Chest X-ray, PA view. Patient: 69 years old, sex M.
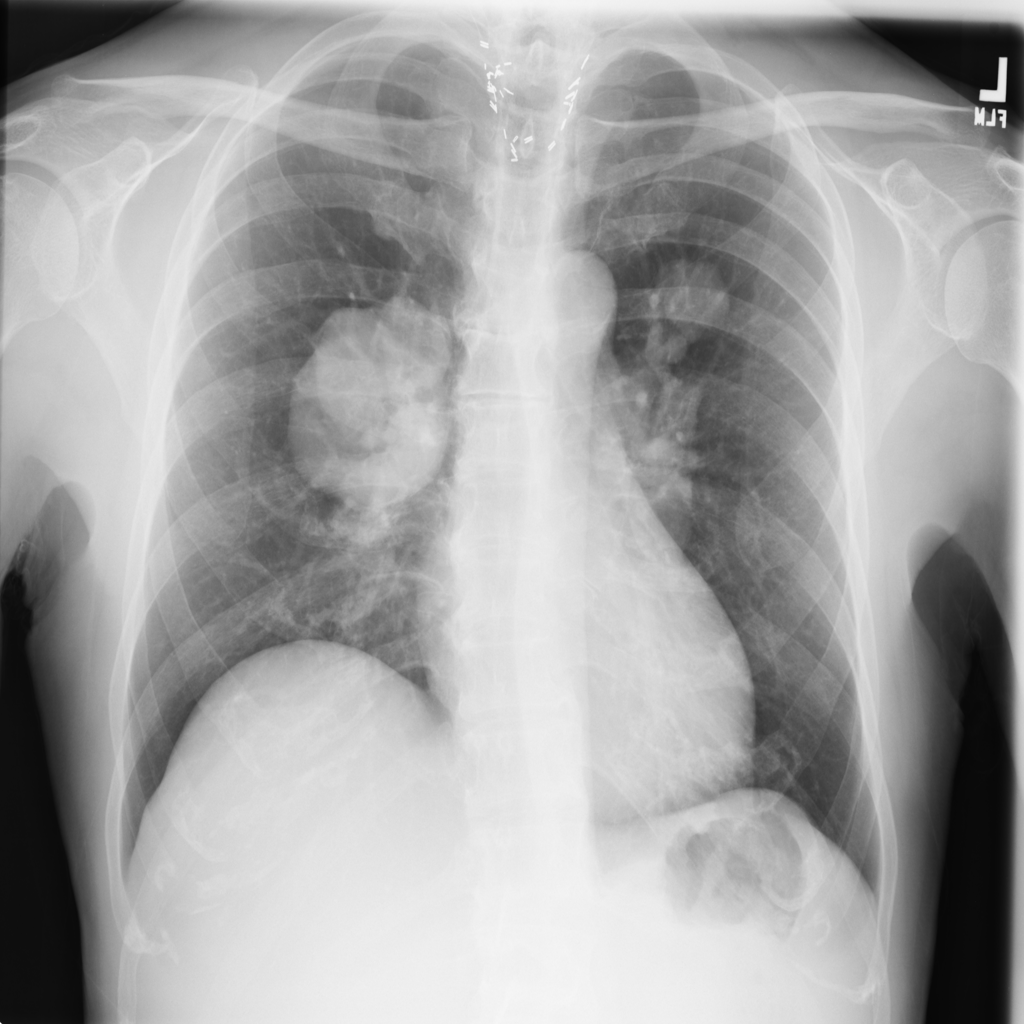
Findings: Mass